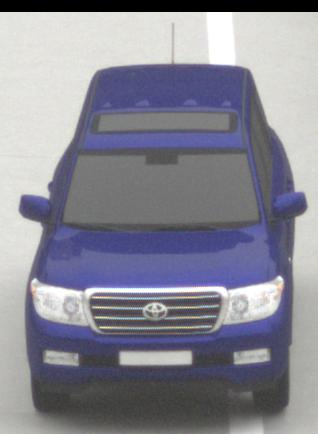
Make: Toyota
Model: Land Cruiser V8 4.7
Detailed model: Land Cruiser V8 (J20)
Model produced from: 2008/03
Model produced until: 2009/11
Doors: 5
Color: blue
Road condition: dry road
Daytime: midday
Contrast: low contrast